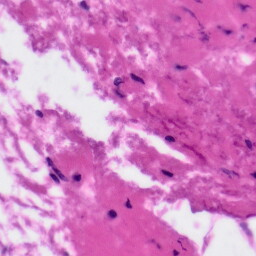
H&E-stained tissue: Tonsil